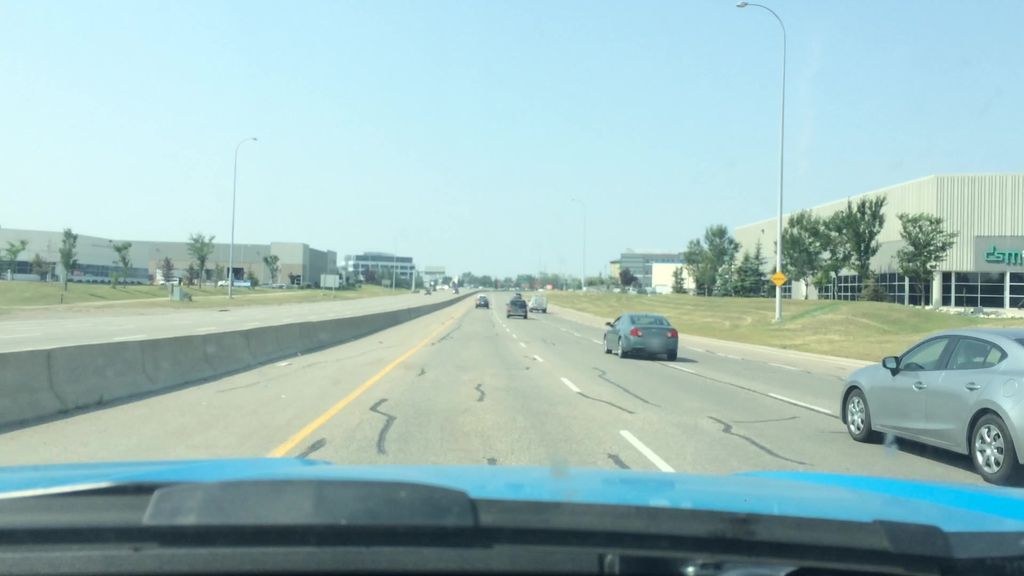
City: calgary